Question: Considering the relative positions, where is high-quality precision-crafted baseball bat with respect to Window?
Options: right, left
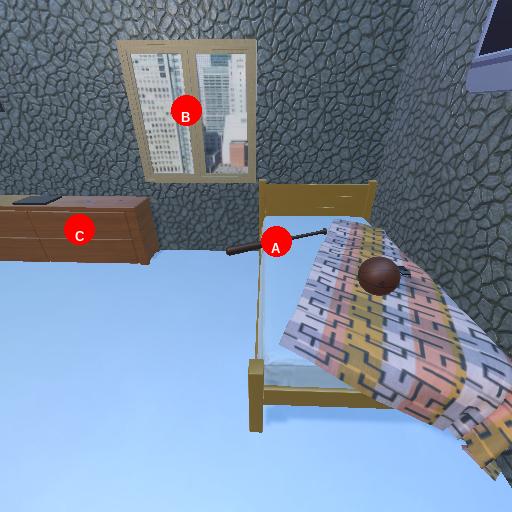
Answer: right